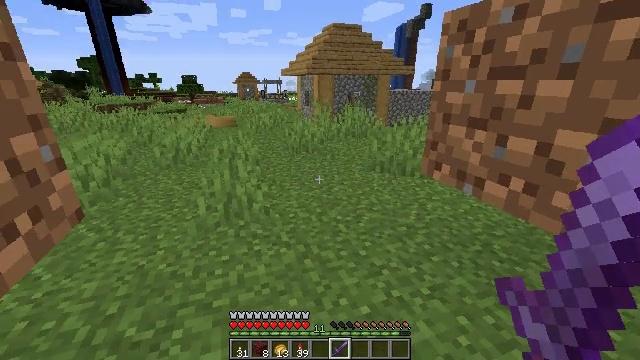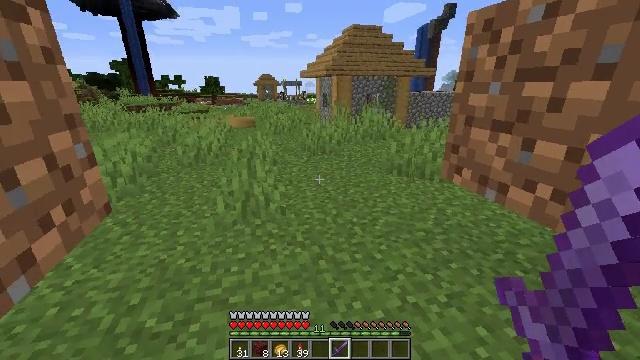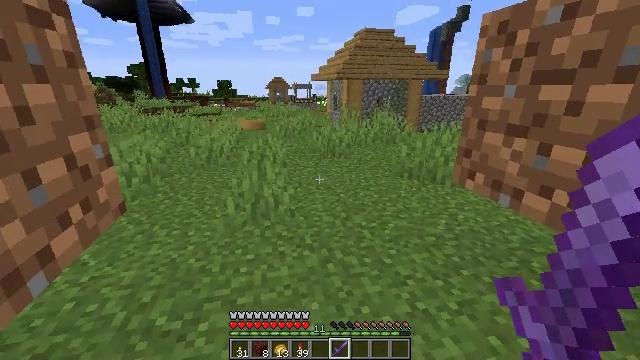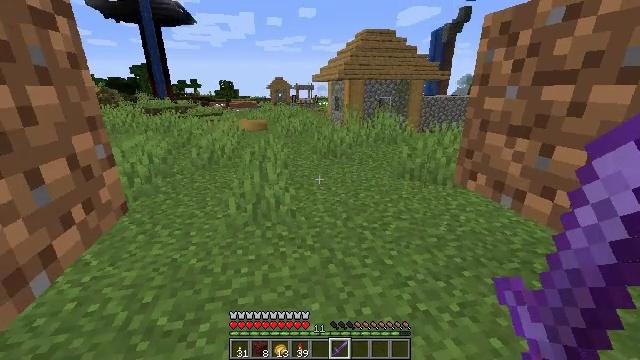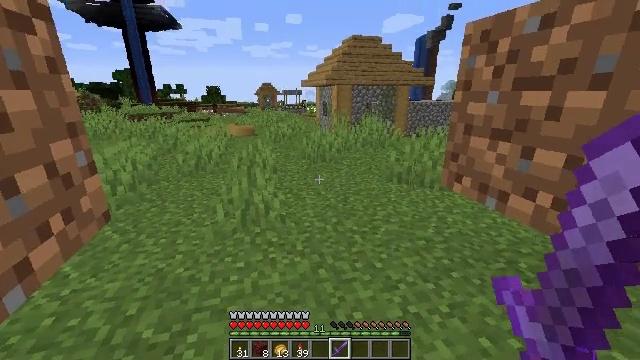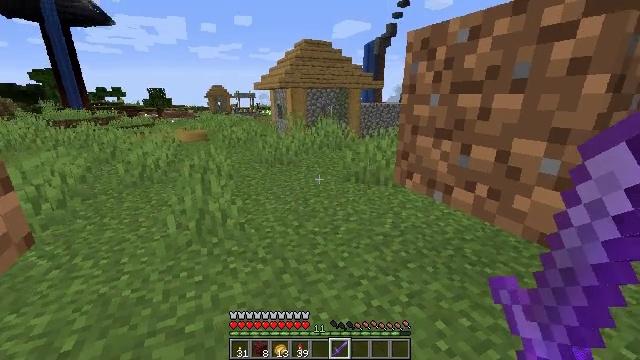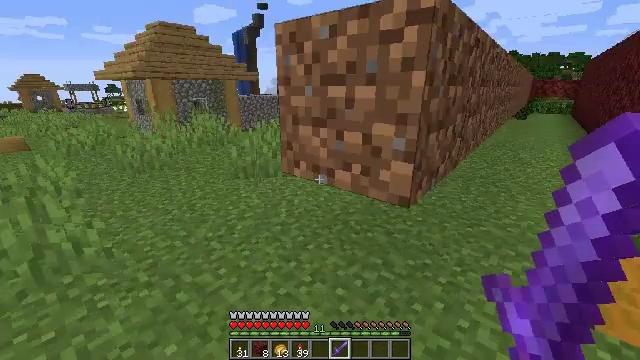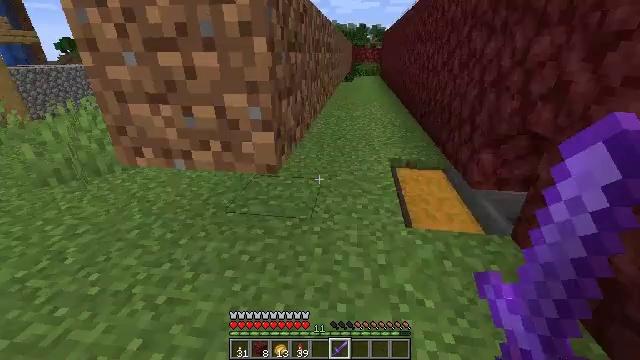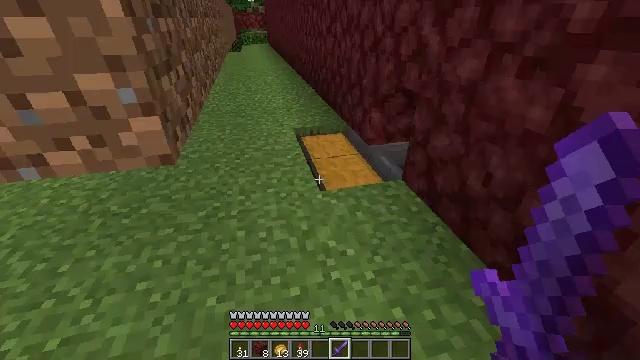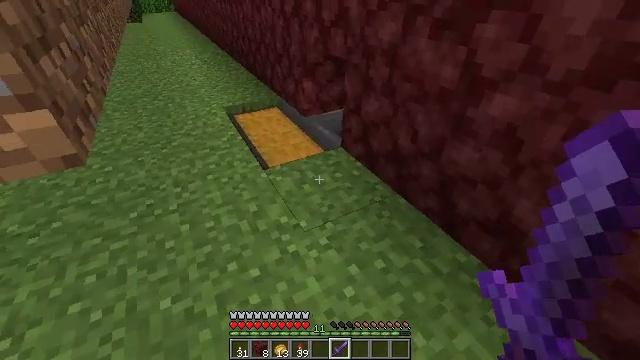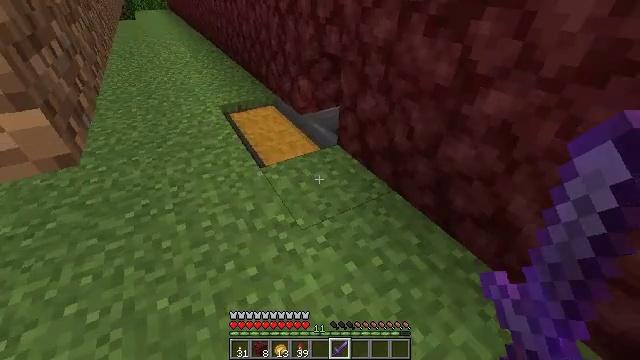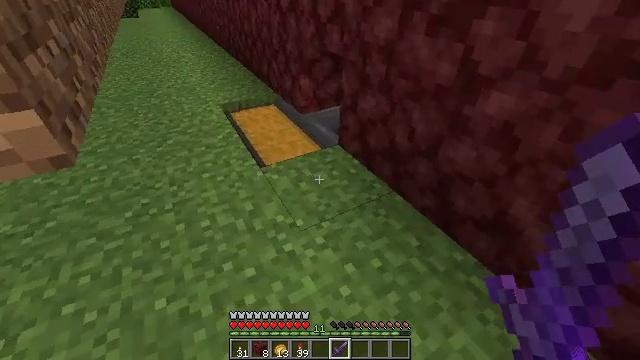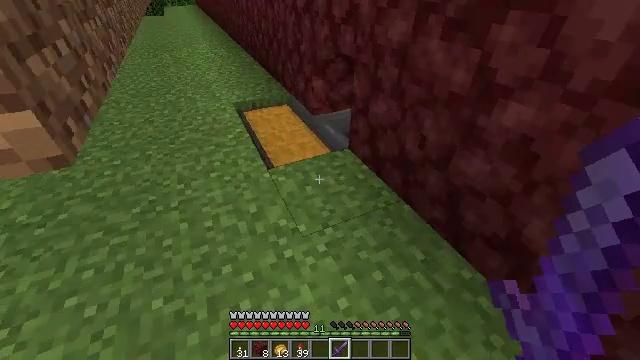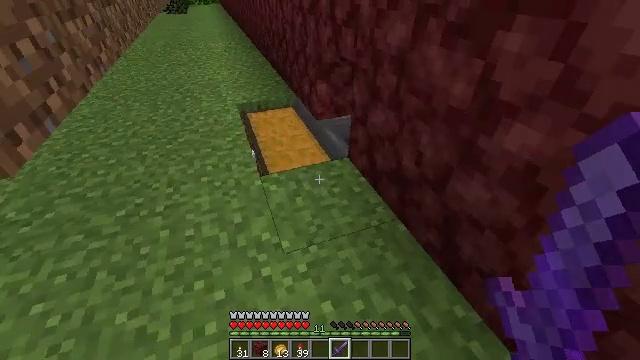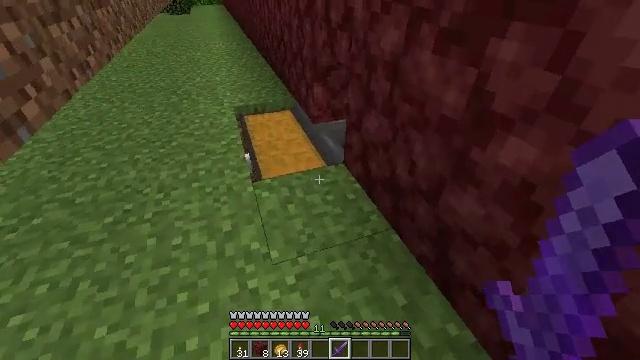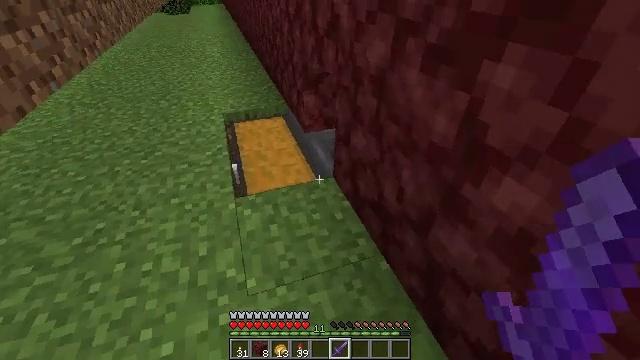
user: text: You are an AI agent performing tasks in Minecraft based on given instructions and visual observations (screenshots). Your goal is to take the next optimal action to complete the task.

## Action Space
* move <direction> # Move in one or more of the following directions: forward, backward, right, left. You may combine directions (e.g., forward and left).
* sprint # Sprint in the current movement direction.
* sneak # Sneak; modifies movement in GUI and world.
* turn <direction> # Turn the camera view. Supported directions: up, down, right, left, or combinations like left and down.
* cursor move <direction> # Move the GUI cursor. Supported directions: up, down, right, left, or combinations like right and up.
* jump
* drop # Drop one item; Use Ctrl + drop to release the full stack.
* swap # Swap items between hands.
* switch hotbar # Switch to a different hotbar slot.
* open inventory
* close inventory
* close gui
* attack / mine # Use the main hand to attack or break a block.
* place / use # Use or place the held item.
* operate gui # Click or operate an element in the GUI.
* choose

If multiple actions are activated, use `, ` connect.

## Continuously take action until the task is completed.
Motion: motion action
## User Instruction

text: craft item air
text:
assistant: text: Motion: turn left
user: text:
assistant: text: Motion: turn left
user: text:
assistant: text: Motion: no_op
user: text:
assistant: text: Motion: turn right and up
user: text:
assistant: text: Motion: turn right
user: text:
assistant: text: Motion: turn right and down
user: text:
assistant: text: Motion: turn right and down
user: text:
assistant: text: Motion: turn right and down
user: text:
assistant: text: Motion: turn right and down
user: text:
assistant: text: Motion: no_op
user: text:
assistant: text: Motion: move forward and move right
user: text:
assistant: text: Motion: move forward and move right, turn left
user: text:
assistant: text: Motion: move forward and move right, turn left
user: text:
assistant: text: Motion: move forward and move right
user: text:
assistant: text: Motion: move forward
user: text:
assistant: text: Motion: move forward, turn left
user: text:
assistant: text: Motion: turn left and down
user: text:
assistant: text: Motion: turn left and down
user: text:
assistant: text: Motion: no_op
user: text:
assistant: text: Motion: no_op
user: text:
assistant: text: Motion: turn left
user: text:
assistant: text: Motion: turn left
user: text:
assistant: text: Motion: move forward
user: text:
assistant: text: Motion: move forward
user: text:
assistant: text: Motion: move forward, turn left
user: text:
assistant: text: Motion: turn left
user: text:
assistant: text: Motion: no_op
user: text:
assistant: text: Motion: use / place
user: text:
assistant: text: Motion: use / place
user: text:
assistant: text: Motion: use / place